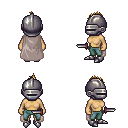
a pixel art fantasy rpg character, female body template, human, tanned skin, gray cape, teal pants, blonde mohawk hairstyle, metal helm, metal boots, dagger, four views (front, back, left, right), 2x2 character sprite sheet, small pixel art, hard edges, no anti-aliasing